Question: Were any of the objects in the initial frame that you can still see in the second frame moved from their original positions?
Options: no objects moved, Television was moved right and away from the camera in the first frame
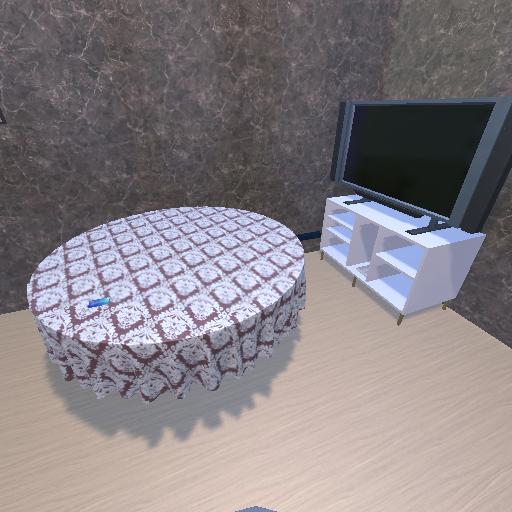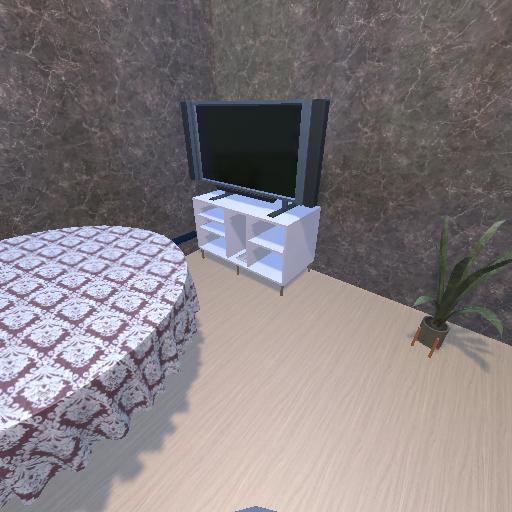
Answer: no objects moved